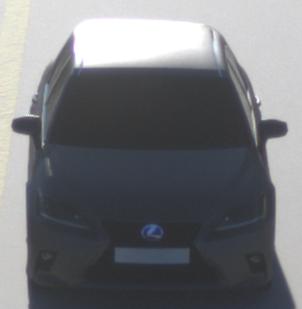
Make: Lexus
Model: CT 200h
Detailed model: CT (A10)
Model produced from: 2014/03
Model produced until: 2017/10
Doors: 5
Color: gray
Road condition: dry road
Daytime: morning or afternoon
Contrast: high contrast